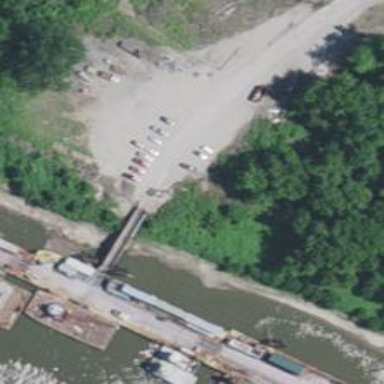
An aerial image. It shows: Boatyard located near waterway.